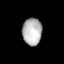
Tissue: lung
Cell type: Epithelial cells
Senescence score: 0.214
Nuclear area (px): 516
Mean DAPI intensity: 180.705